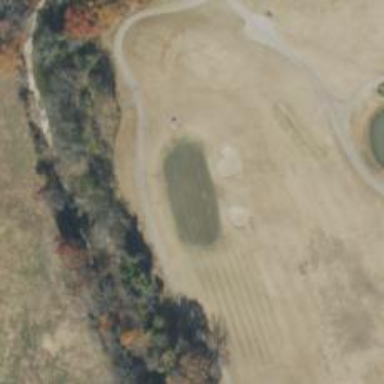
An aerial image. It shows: Golf hole.